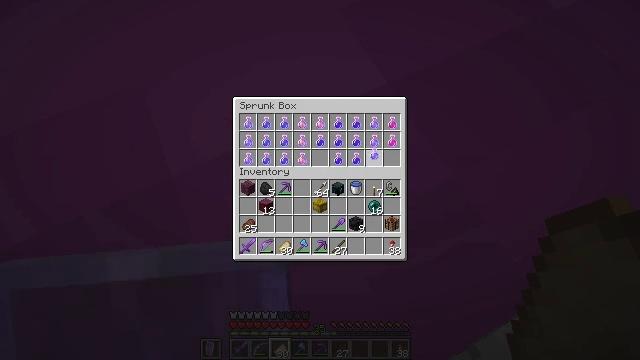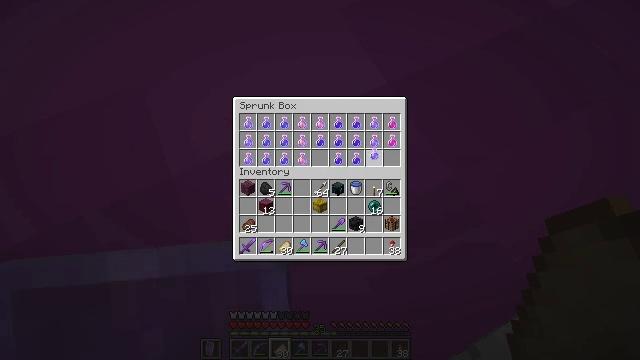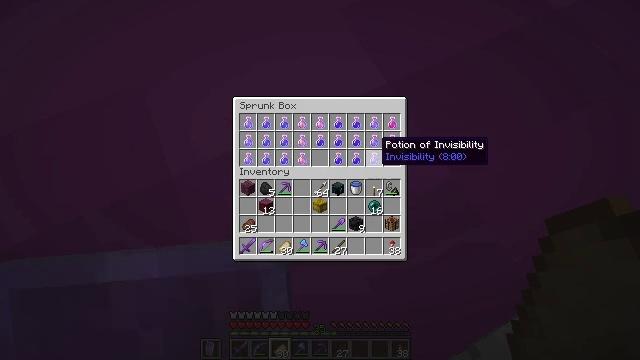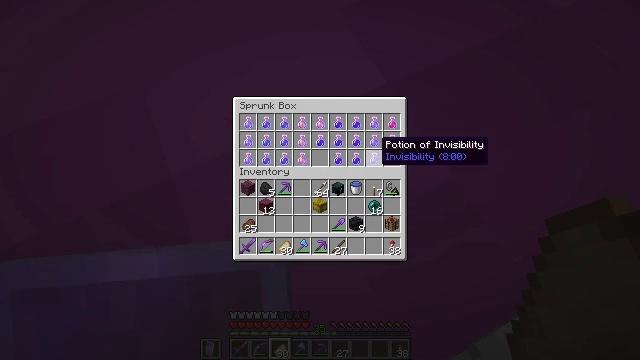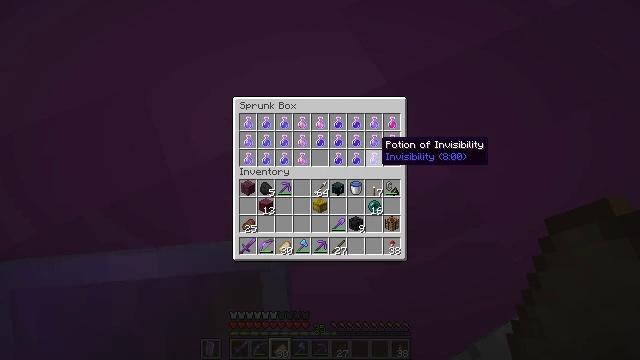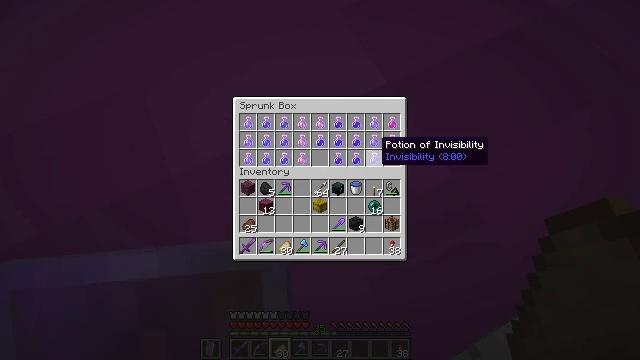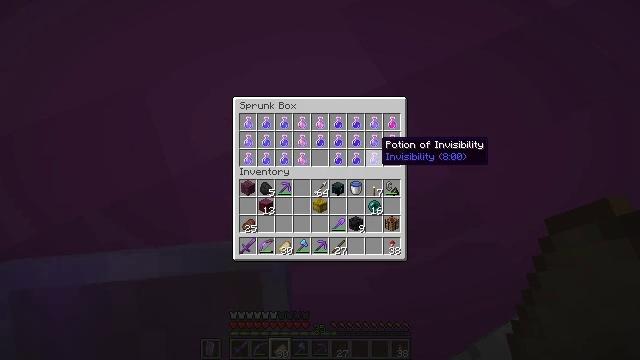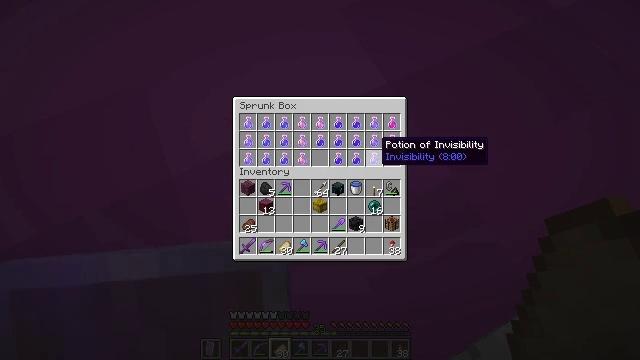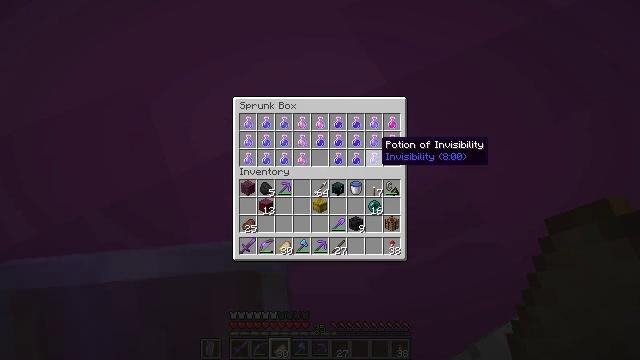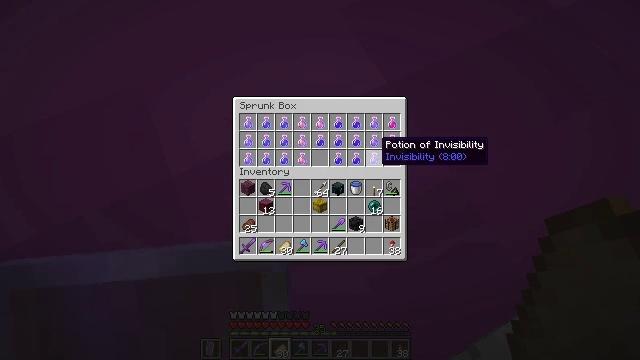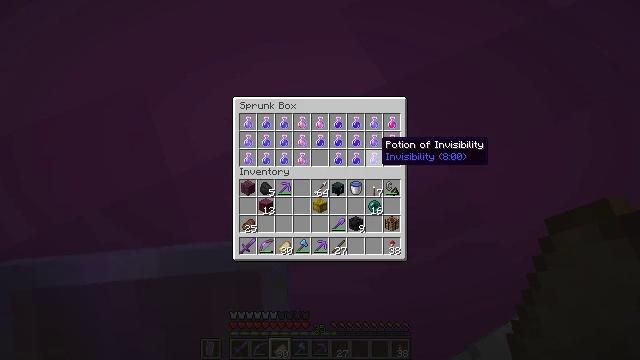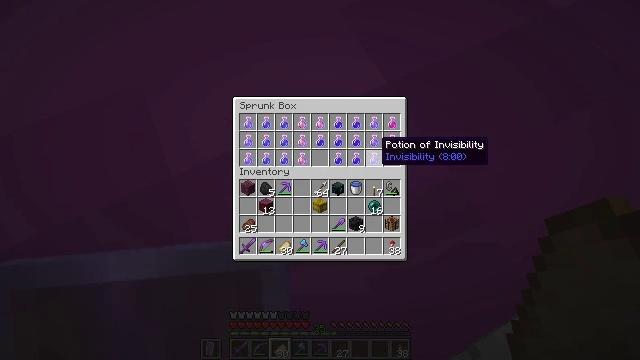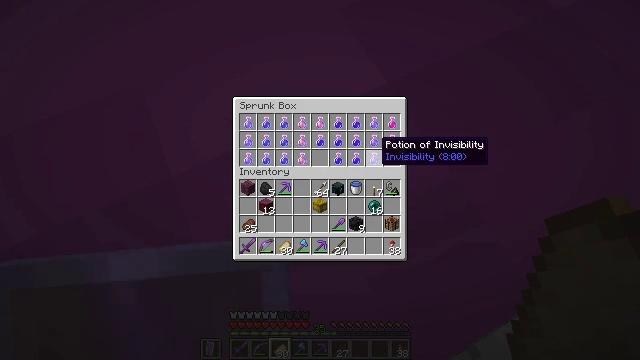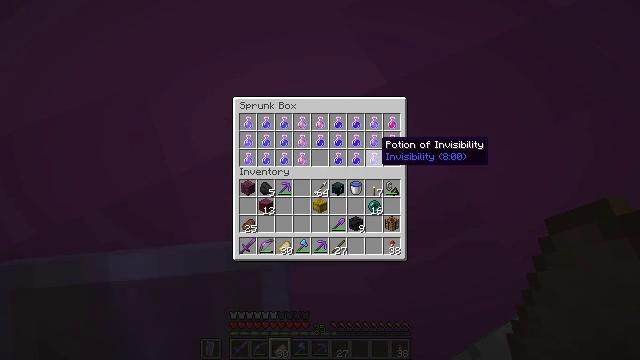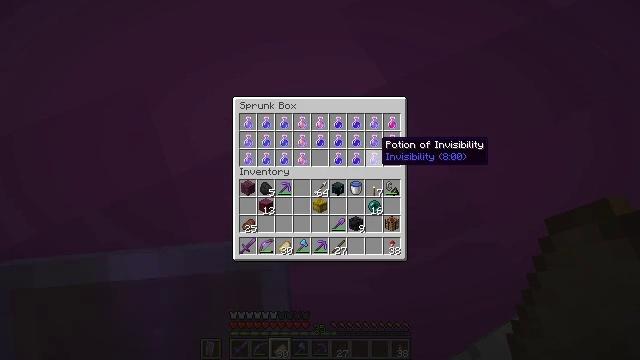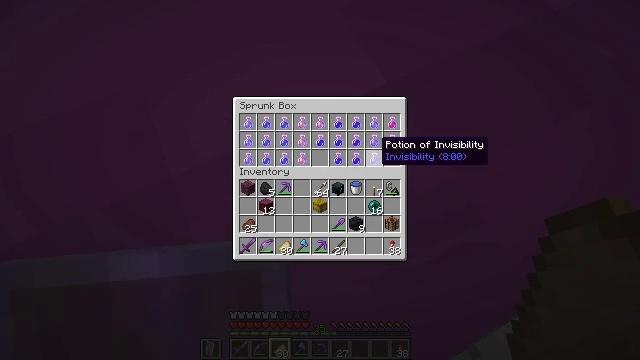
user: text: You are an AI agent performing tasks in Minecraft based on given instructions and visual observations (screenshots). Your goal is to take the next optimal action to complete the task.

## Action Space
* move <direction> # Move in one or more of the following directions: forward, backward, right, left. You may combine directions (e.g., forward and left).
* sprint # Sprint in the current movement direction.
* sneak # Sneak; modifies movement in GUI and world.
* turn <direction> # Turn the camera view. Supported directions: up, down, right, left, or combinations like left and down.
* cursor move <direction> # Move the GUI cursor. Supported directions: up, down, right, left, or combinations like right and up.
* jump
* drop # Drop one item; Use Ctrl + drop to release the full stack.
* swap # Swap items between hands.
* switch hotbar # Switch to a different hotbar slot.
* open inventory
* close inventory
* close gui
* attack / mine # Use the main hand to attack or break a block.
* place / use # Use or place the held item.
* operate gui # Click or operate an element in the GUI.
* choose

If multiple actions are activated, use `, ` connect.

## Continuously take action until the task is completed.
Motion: motion action
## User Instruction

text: Gather the magenta shulker box from the ground.
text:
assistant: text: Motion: attack / mine
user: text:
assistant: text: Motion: no_op
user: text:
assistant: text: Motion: no_op
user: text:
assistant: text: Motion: no_op
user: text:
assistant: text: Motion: no_op
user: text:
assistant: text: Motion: no_op
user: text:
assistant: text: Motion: no_op
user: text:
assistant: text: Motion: no_op
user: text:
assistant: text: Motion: no_op
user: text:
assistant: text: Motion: no_op
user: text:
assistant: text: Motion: no_op
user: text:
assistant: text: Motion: no_op
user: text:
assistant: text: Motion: no_op
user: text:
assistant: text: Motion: no_op
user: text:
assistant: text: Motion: no_op
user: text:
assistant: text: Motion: no_op
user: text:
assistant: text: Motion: no_op
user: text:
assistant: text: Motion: no_op
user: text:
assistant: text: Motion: no_op
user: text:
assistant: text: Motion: no_op
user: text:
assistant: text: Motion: no_op
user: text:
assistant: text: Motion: no_op
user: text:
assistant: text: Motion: no_op
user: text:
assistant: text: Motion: no_op
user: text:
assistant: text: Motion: no_op
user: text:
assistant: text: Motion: no_op
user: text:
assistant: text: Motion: turn left and up
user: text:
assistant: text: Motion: turn left
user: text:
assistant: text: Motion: turn left
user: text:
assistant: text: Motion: turn left and up